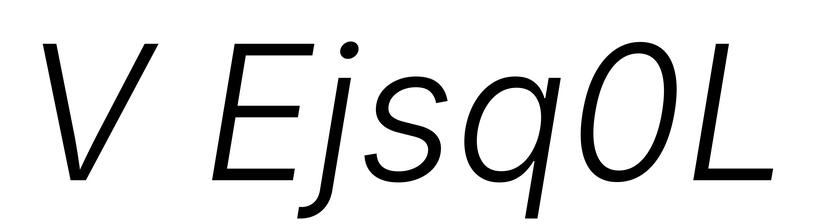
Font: Inter-Italic_Light_Italic